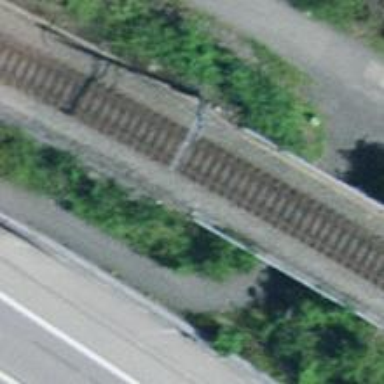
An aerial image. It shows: Railway bridge with electrified contact lines.